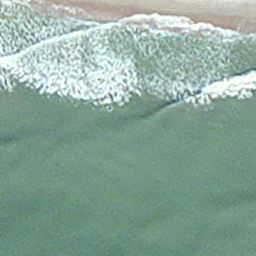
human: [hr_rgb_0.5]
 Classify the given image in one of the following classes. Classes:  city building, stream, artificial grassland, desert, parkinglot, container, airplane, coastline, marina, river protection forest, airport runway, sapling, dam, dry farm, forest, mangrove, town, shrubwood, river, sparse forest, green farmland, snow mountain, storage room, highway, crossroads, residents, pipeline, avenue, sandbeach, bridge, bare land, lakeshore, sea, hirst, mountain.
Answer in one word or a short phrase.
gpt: coastline